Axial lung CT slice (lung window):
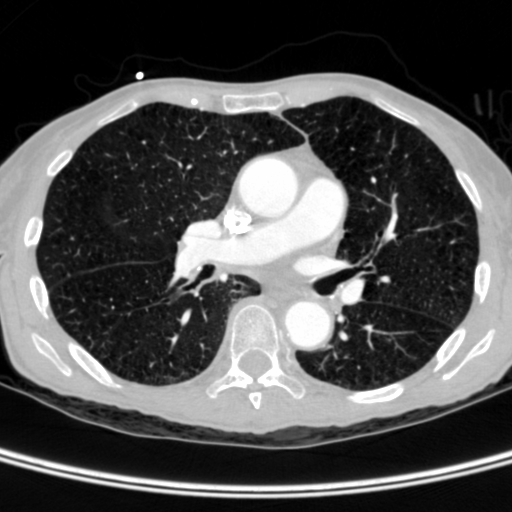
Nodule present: no